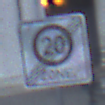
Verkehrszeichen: EndeZone20
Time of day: Dawn
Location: Outdoor (Urban)
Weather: Clear
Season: NotSpecified
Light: Natural